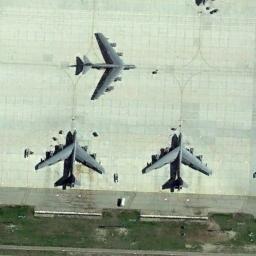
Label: airplane